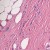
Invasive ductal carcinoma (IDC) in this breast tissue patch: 1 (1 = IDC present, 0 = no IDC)